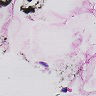
Metastatic tissue present: no